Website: walmart
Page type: address-validator
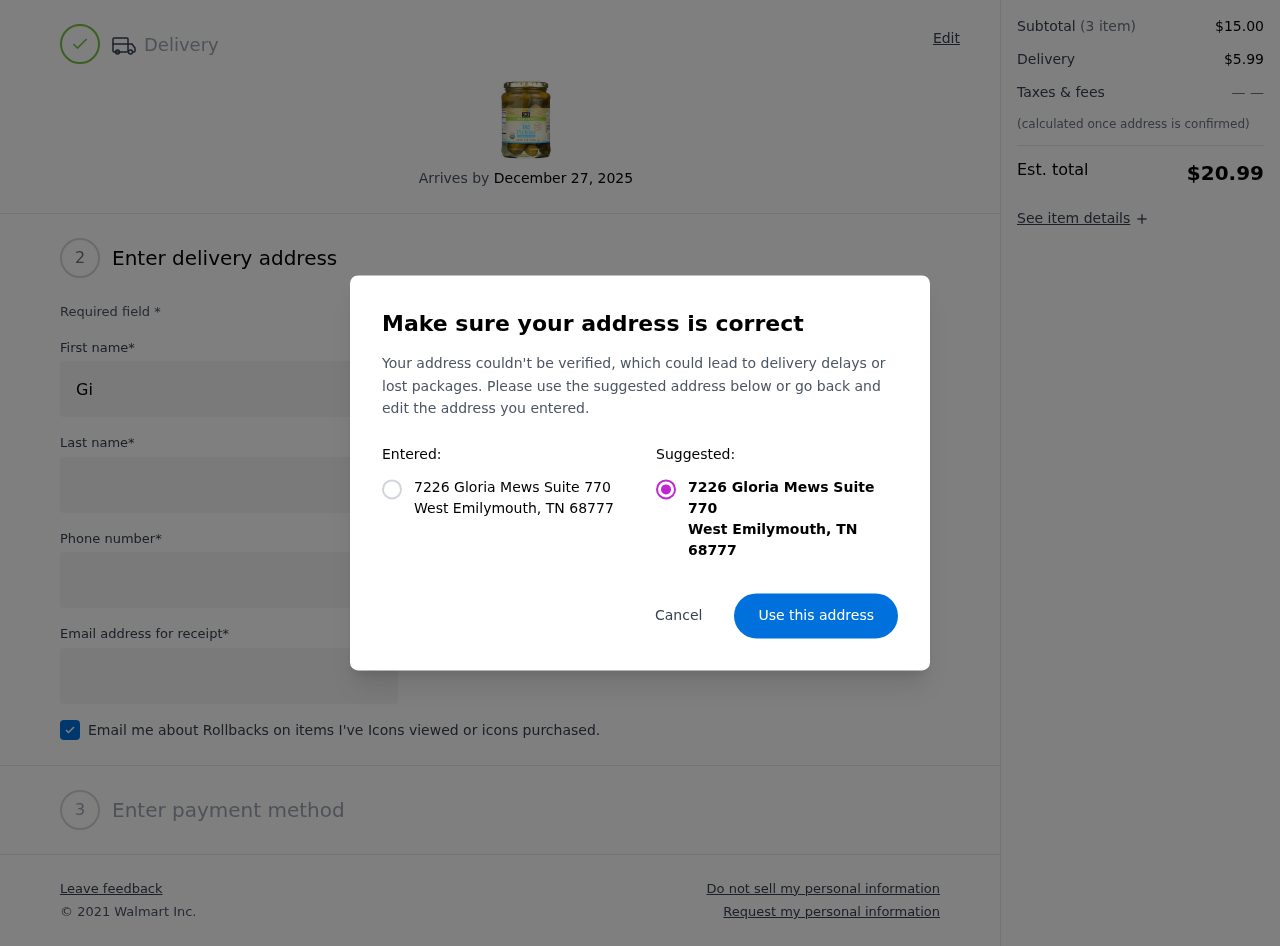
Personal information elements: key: PII_CITY
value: West Emilymouth
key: PII_POSTCODE
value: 68777
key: PII_STATE_ABBR
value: TN
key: PII_STREET
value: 7226 Gloria Mews Suite 770
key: PII_FIRSTNAME
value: Gina
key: PII_LASTNAME
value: Harrison
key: PII_STREET2
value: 6704 Aguilar Square Apt. 953
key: PII_PHONE
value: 3165488078
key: PII_EMAIL
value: gina.harrison@yahoo.com
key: PII_POSTCODE_FULL
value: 68777
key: PII_POSTCODE_NUMERIC
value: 68777
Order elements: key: ORDER_DELIVERY_DATE
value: December 27, 2025
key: ORDER_SUBTOTAL
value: $15.00
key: ORDER_SHIPPING_COST
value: $5.99
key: ORDER_TOTAL
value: $20.99